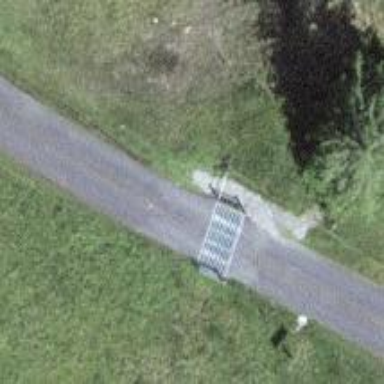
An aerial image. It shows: Cattle grid barrier.